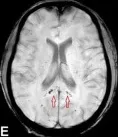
MRI Brain-SWI sequence showing petechial hemorrhages in splenium of corpus callosum.
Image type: radiology (mri)